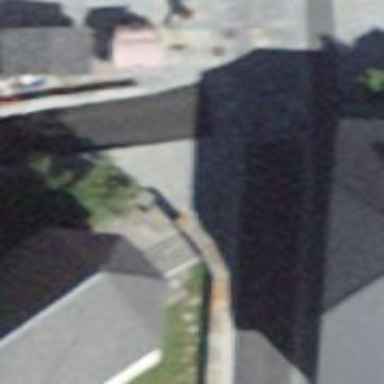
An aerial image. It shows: Road with steps.